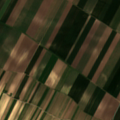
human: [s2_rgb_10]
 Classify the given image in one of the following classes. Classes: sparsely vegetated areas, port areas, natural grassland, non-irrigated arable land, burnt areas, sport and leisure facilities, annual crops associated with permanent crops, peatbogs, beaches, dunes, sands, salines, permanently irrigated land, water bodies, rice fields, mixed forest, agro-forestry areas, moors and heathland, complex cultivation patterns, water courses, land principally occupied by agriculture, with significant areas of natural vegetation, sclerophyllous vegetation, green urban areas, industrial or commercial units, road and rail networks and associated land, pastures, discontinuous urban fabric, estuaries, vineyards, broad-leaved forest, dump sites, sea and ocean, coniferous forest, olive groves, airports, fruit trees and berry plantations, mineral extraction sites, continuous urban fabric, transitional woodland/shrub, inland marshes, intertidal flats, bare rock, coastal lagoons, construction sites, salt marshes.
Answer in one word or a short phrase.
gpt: non-irrigated arable land, vineyards